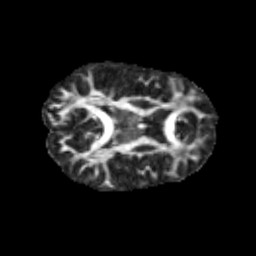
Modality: FA
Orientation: axial
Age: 10
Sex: female
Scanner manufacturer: siemens
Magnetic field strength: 3 T
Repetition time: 3.8 s
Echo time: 0.07 s